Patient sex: F
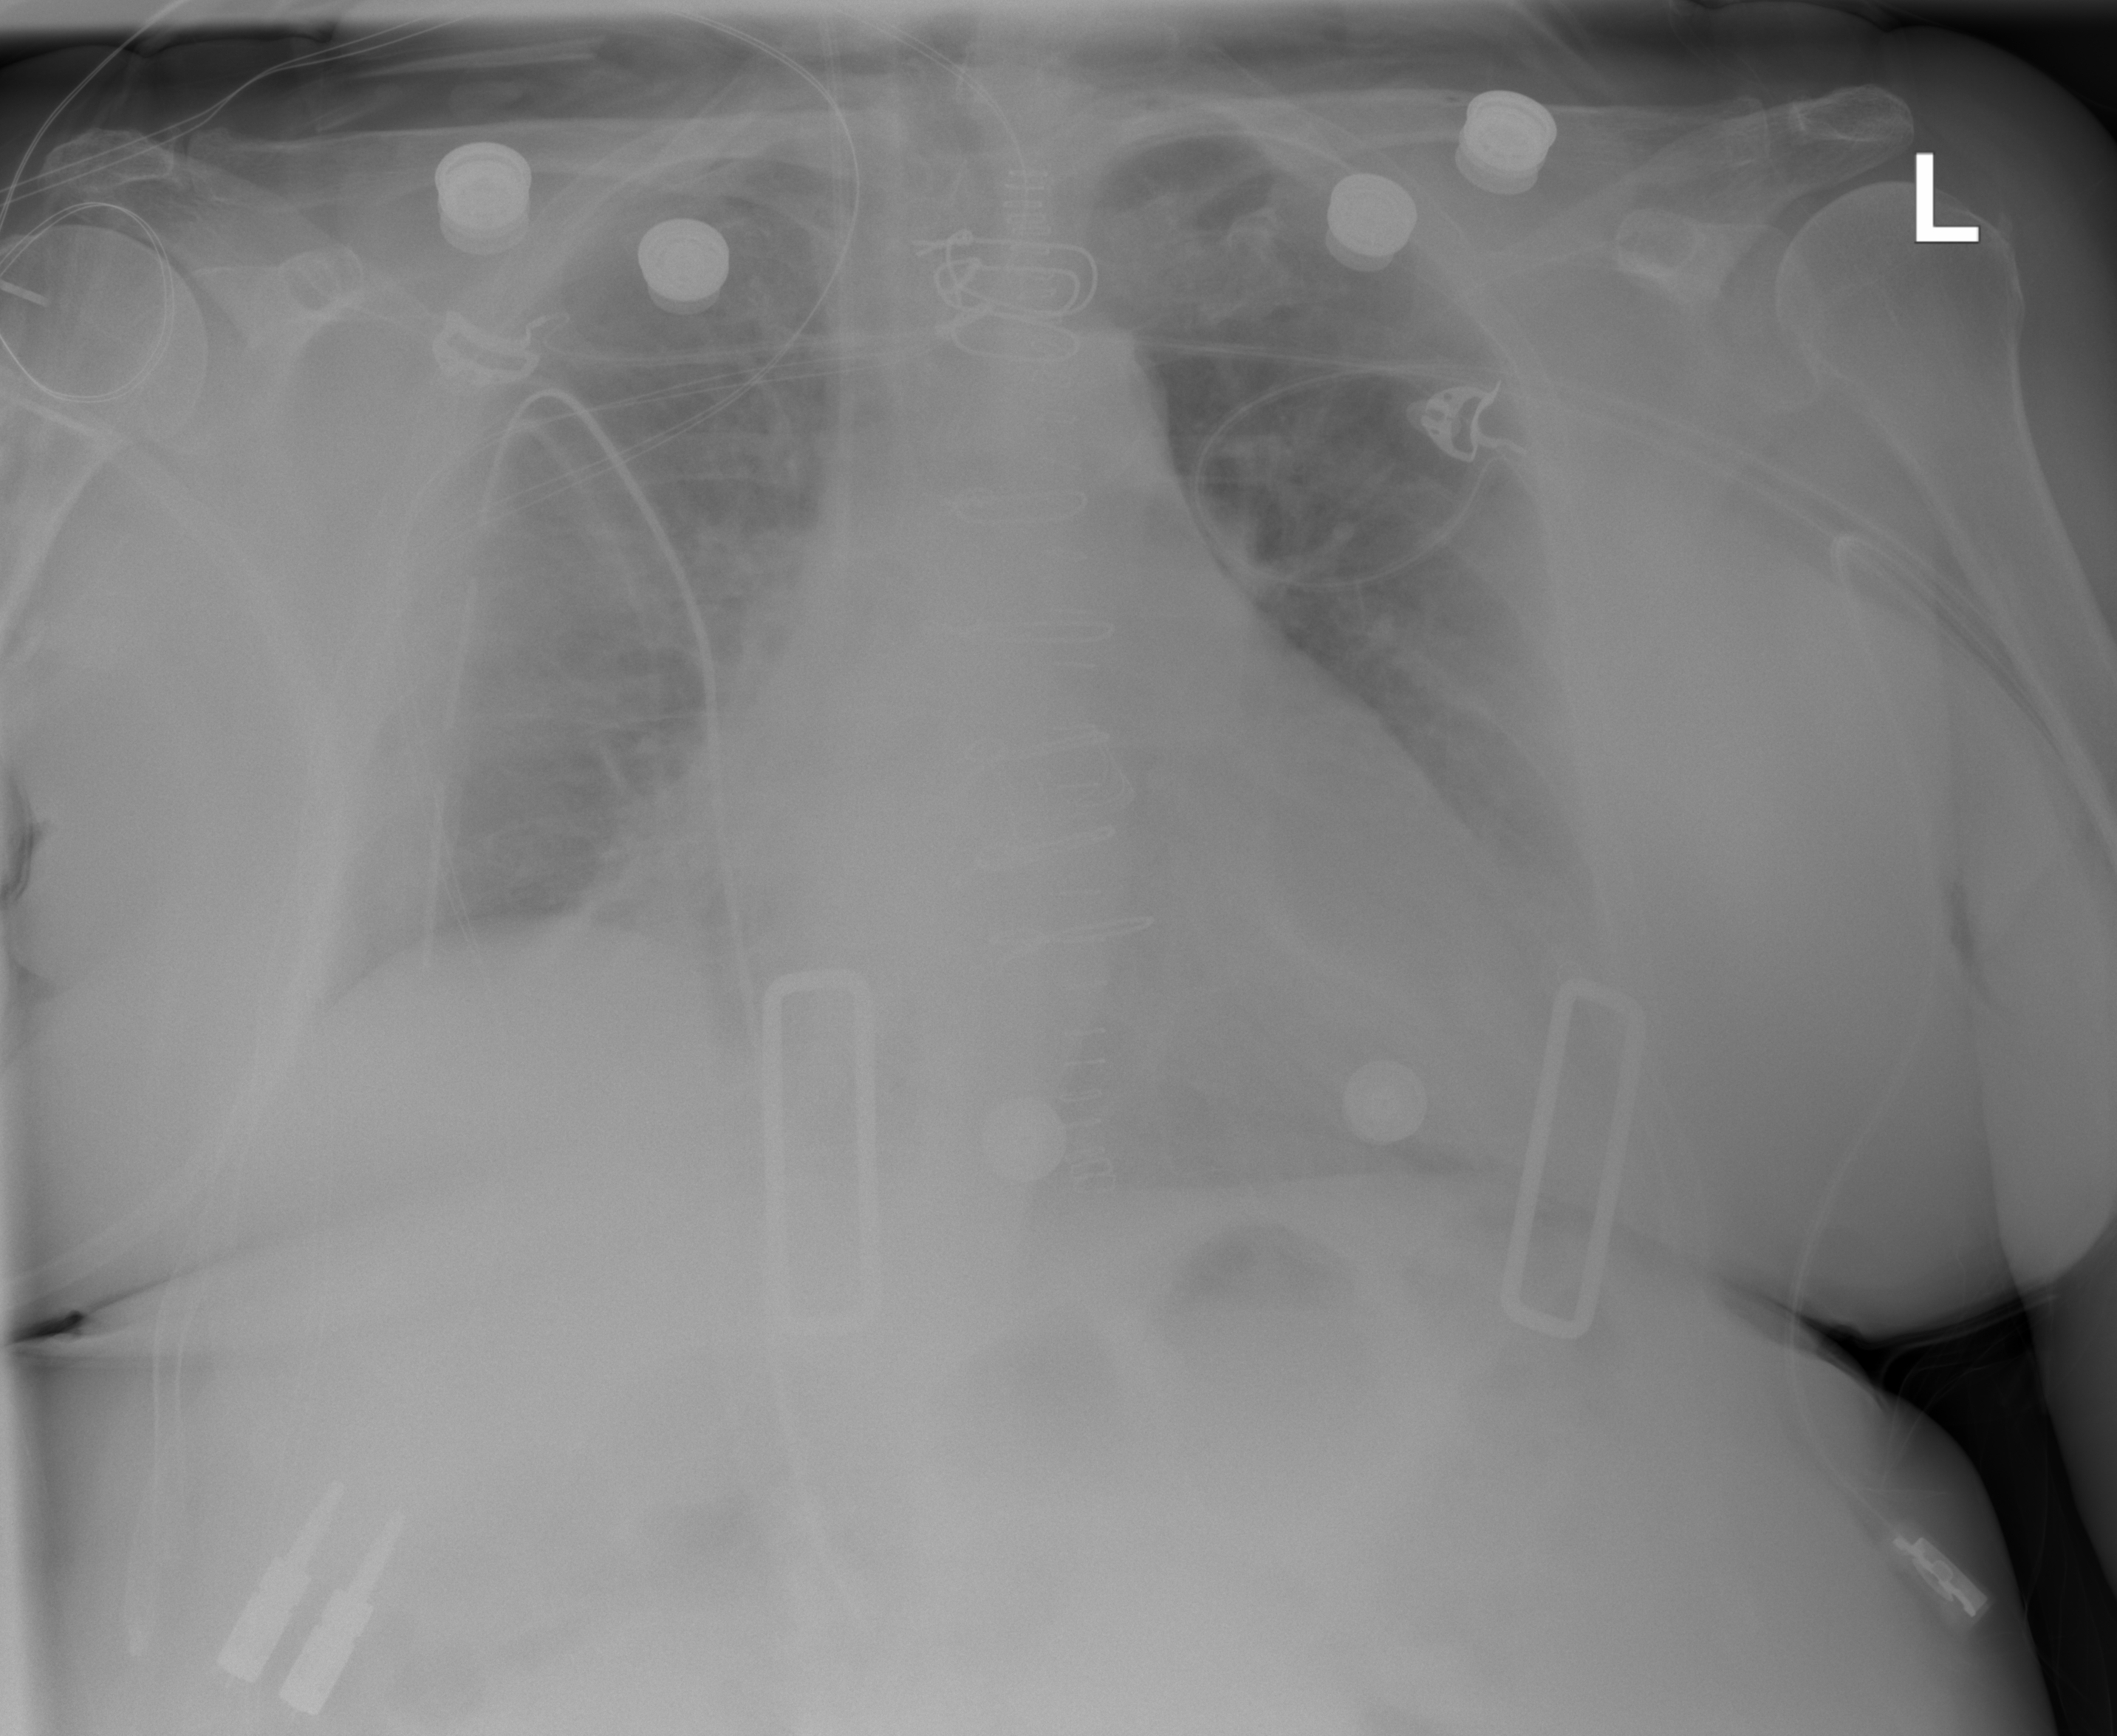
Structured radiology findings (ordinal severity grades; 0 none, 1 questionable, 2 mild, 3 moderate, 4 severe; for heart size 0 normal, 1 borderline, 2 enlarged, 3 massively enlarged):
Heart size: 2
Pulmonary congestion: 0
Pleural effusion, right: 0
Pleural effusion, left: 2
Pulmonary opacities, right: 2
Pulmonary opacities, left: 0
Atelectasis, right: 2
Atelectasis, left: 2